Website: lowes
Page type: order-tracking
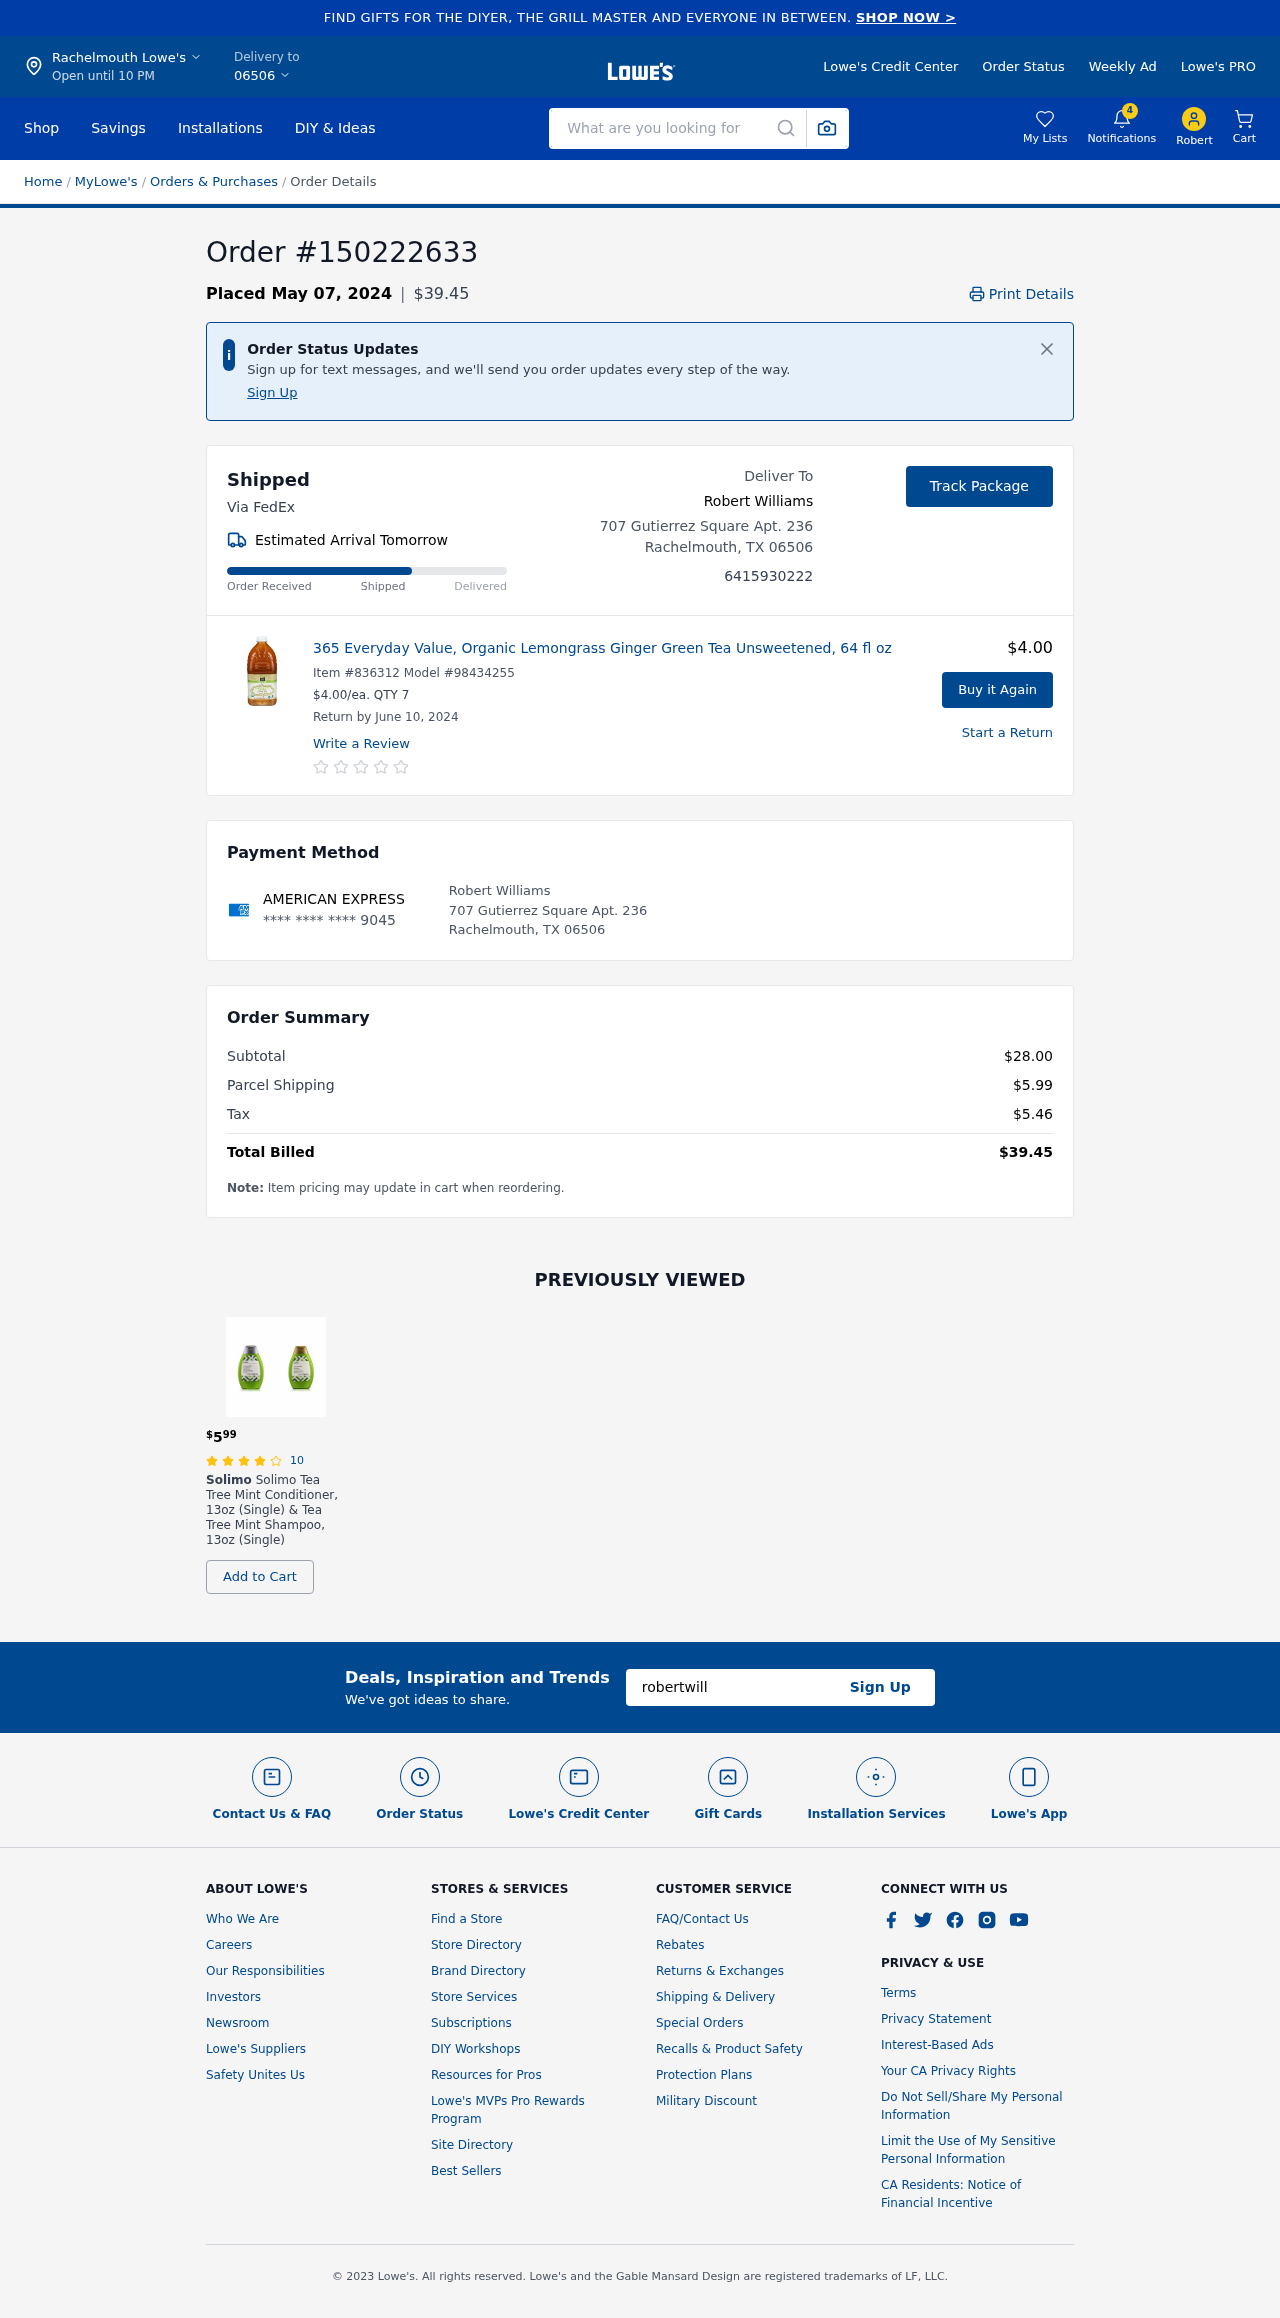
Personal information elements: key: PII_CARD_LAST4
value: **** **** **** 9045
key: PII_CARD_TYPE
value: AMERICAN EXPRESS
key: PII_CITY
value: Rachelmouth Lowe's
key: PII_CITY_STATE_ZIP
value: Rachelmouth, TX 06506
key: PII_EMAIL
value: robertwilliams@gmail.com
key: PII_FIRSTNAME
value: Robert
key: PII_FULLNAME
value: Robert Williams
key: PII_PHONE
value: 6415930222
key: PII_POSTCODE
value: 06506
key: PII_STREET
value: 707 Gutierrez Square Apt. 236
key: PII_FULLNAME2
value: Robert Williams
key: PII_STREET2
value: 707 Gutierrez Square Apt. 236
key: PII_CITY_STATE_ZIP2
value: Rachelmouth, TX 06506
Product elements: key: PRODUCT1_NAME
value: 365 Everyday Value, Organic Lemongrass Ginger Green Tea Unsweetened, 64 fl oz
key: PRODUCT1_PRICE
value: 4
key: PRODUCT1_QUANTITY
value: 7
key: PRODUCT2_BRAND
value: Solimo
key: PRODUCT2_NAME
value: Solimo Tea Tree Mint Conditioner, 13oz (Single) & Tea Tree Mint Shampoo, 13oz (Single)
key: PRODUCT2_NUM_RATINGS
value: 10
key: PRODUCT2_PRICE
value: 5.99
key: PRODUCT2_RATING
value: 4.1
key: PRODUCT1_ITEM
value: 836312
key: PRODUCT1_MODEL
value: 98434255
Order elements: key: ORDER_ID
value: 150222633
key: ORDER_DATE
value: Placed May 07, 2024
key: ORDER_TOTAL
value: $39.45
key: ORDER_DELIVERY_DATE
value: Estimated Arrival Tomorrow
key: ORDER_RETURN_BY_DATE
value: Return by June 10, 2024
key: ORDER_SUBTOTAL
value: $28.00
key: ORDER_SHIPPING_COST
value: $5.99
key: ORDER_TAX
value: $5.46
Search elements: key: HEADER_SEARCH
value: What are you looking for
Other elements: key: NOTIFICATION_COUNT
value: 4